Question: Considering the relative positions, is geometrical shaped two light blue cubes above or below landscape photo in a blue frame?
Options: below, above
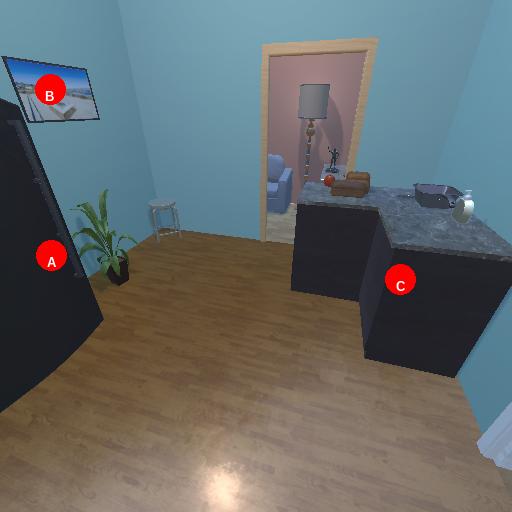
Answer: below